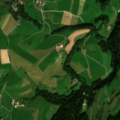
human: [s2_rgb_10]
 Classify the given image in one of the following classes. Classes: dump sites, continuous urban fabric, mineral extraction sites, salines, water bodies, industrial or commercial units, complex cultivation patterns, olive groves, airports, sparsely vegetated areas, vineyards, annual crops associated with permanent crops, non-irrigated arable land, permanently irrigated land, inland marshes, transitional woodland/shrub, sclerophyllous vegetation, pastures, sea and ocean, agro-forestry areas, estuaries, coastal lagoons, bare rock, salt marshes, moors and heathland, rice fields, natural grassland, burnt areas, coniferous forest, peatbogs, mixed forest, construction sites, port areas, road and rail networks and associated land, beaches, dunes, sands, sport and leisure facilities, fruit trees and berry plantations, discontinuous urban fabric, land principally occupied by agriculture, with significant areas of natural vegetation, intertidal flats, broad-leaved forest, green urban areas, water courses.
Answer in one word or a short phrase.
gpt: non-irrigated arable land, pastures, mixed forest